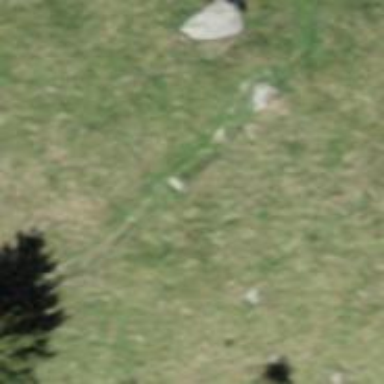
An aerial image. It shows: Grassy path with excellent trail visibility.